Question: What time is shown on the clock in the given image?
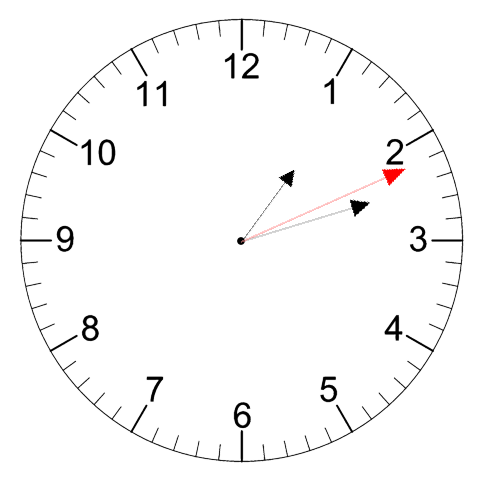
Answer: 01:12:11